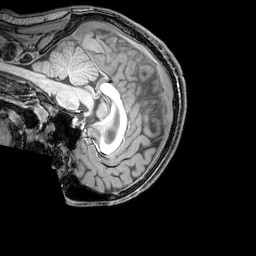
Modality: T1w
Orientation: sagittal
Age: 21
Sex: male
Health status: healthy
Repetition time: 0.081 s
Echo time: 0.037 s